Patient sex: M
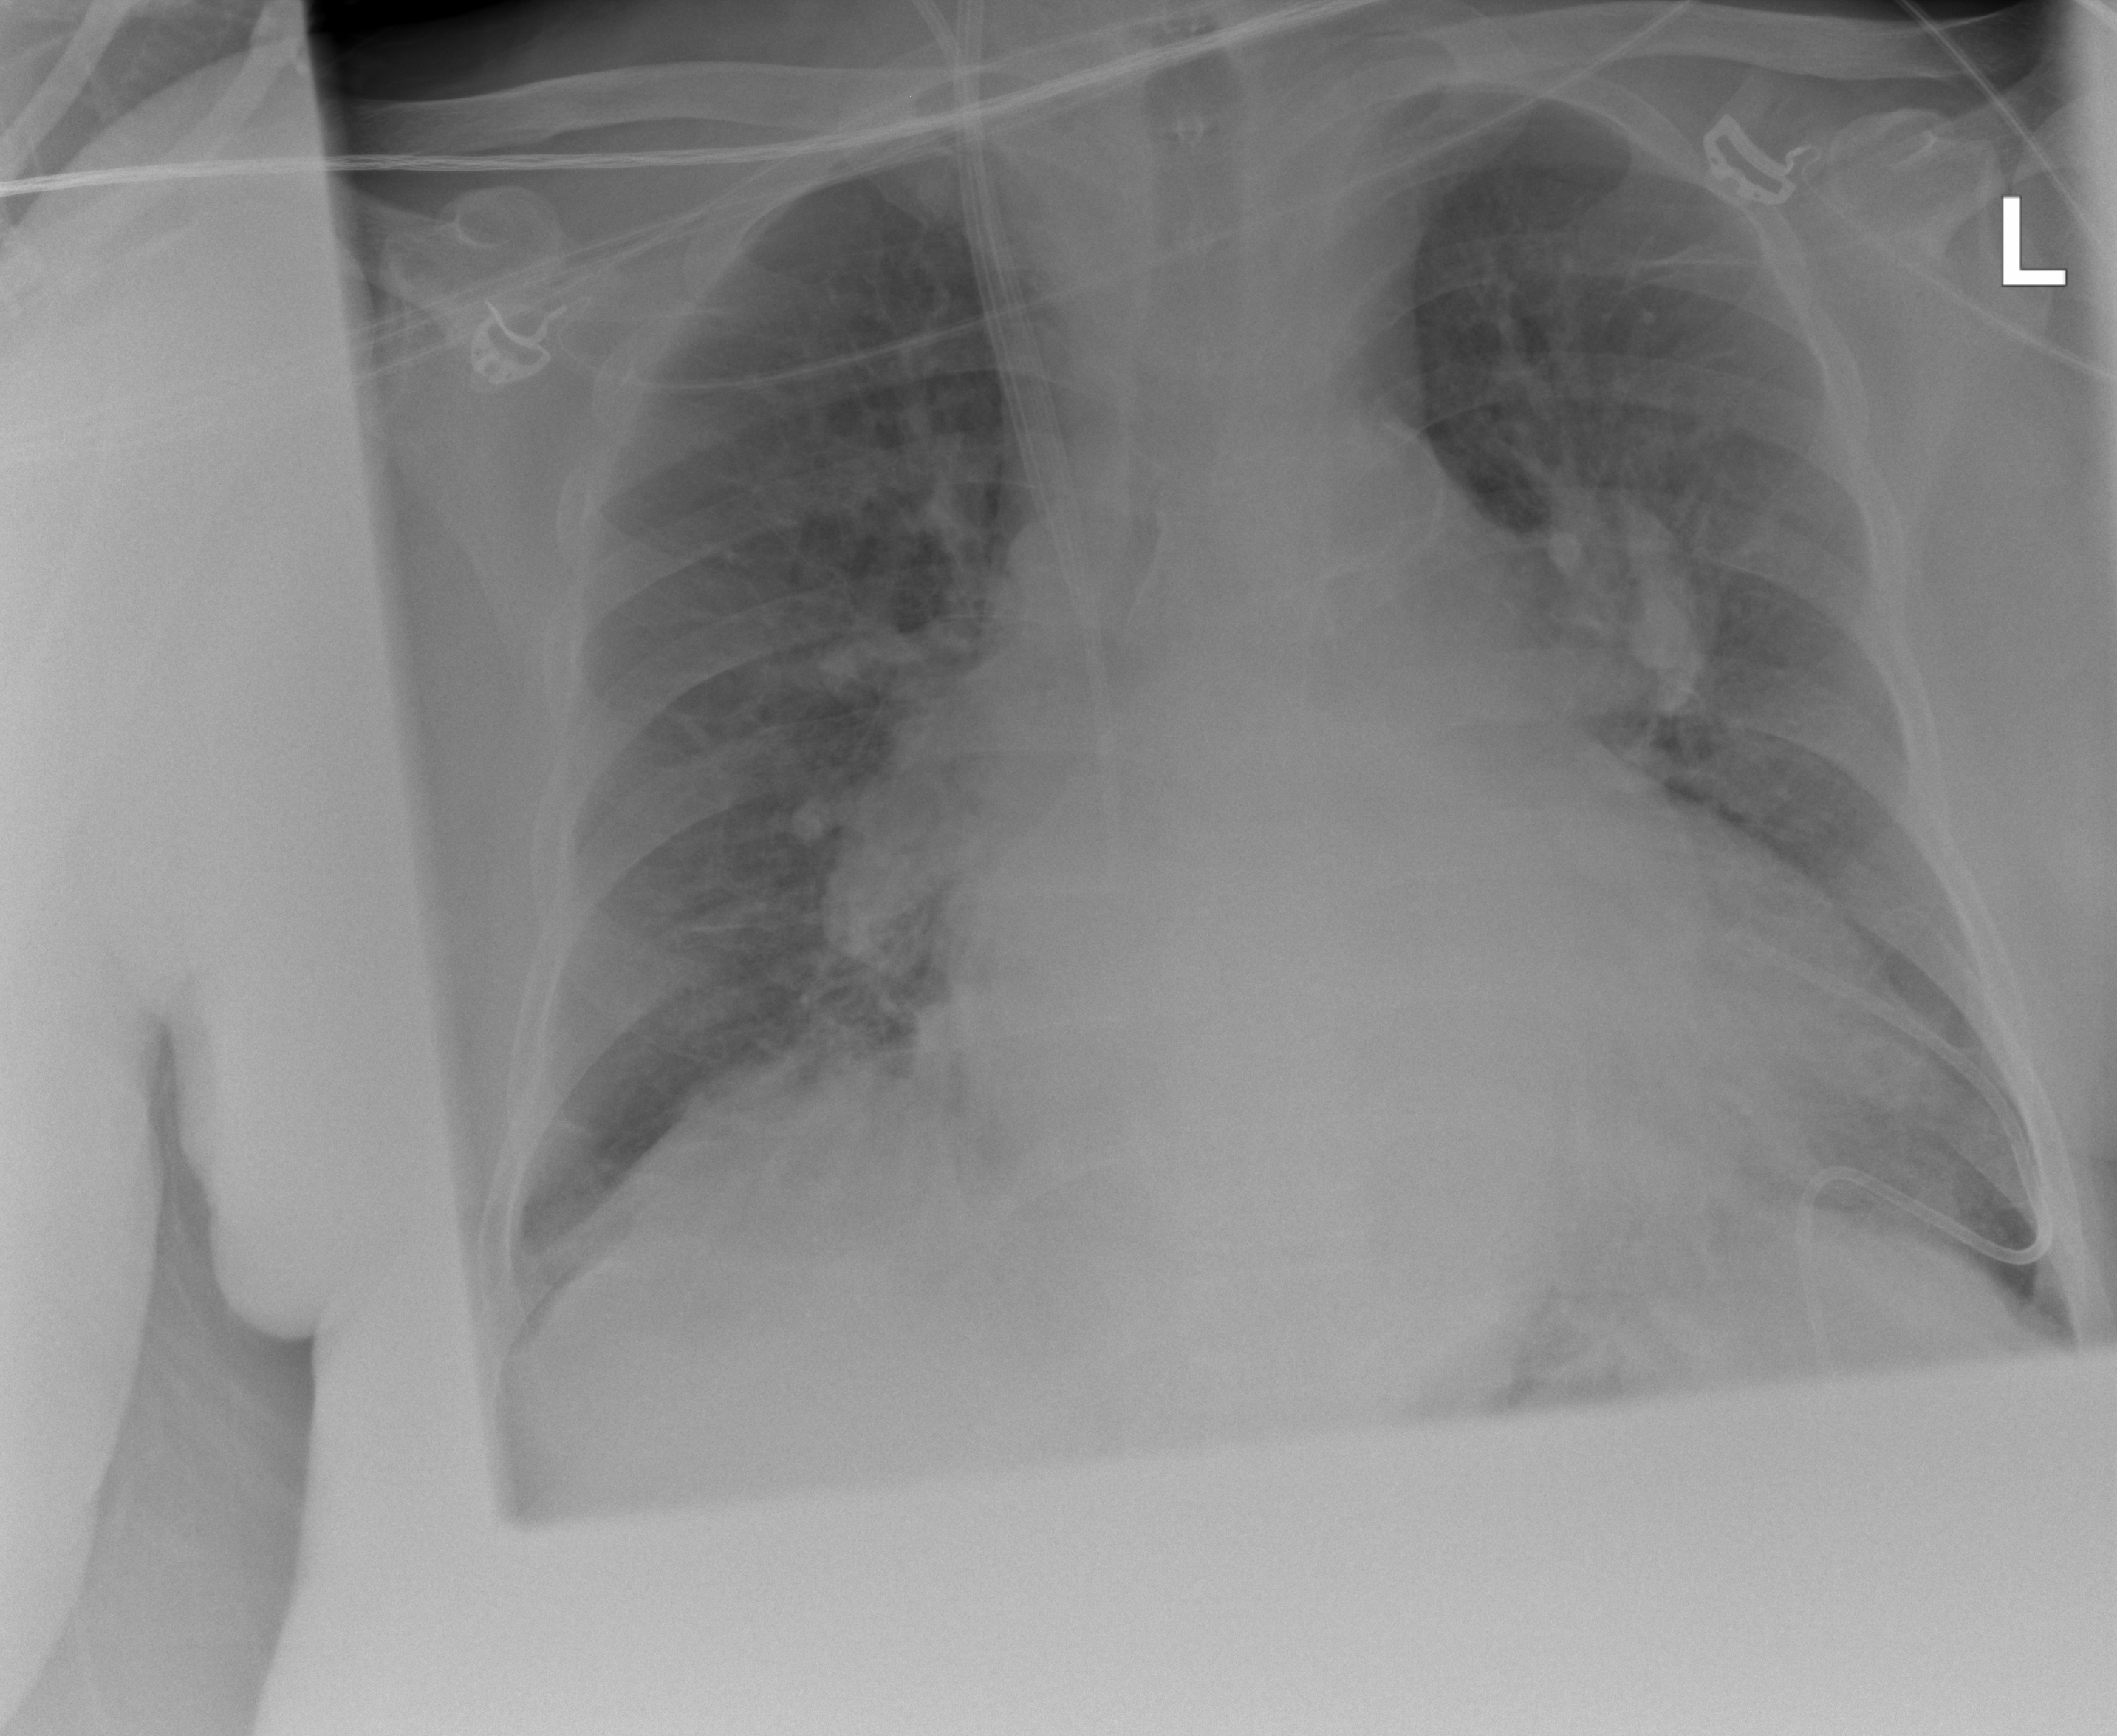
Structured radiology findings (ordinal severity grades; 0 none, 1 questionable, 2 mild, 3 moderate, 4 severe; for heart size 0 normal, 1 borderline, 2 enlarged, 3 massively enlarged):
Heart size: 3
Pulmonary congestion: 0
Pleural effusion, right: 0
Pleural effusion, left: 0
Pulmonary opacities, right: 2
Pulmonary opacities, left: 2
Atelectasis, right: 3
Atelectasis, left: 2